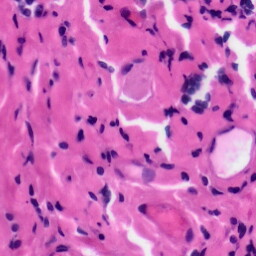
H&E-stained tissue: Tonsil